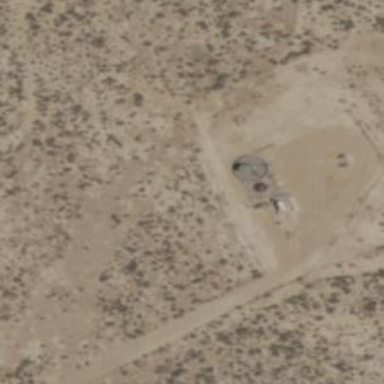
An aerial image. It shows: Storage tank with man-made structure.